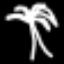
Label: palm tree